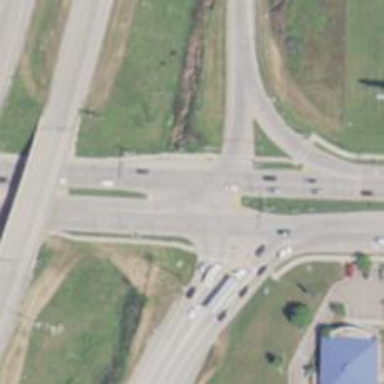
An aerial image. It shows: Secondary link road.